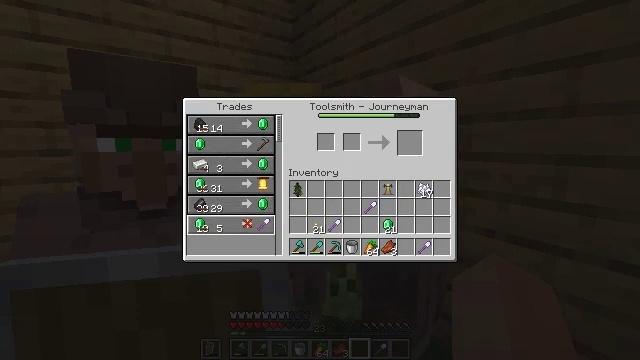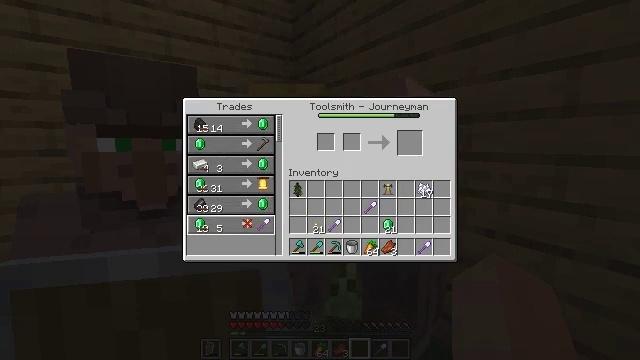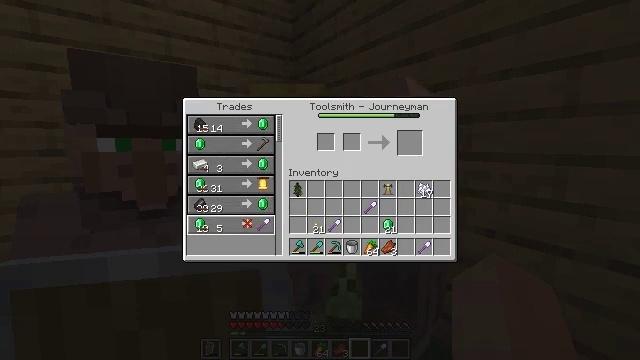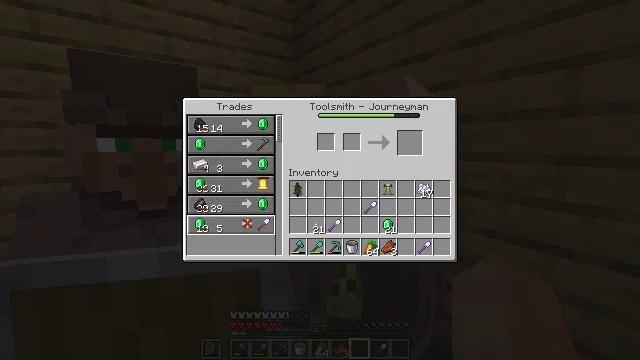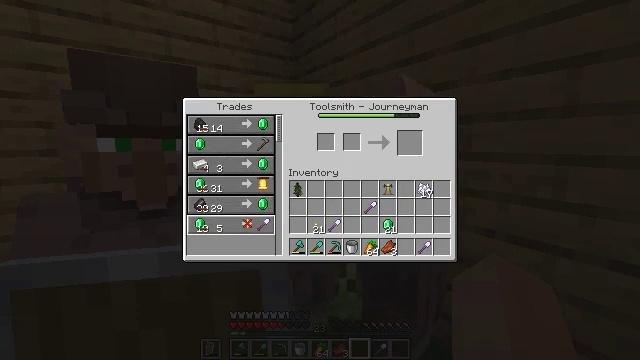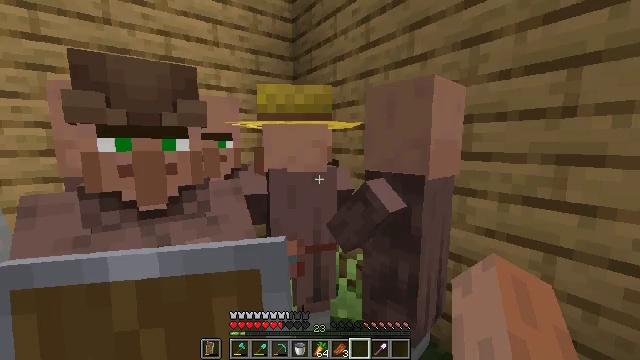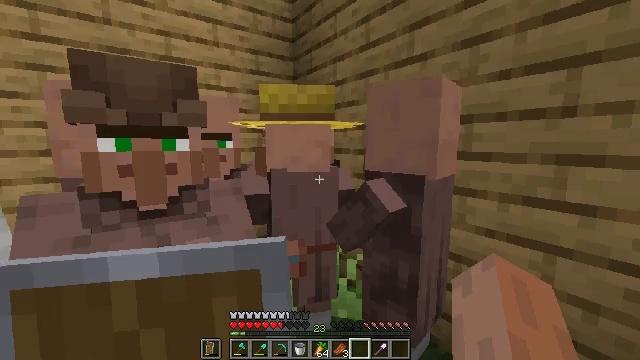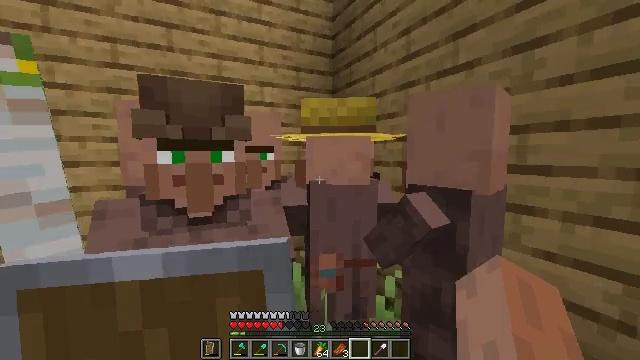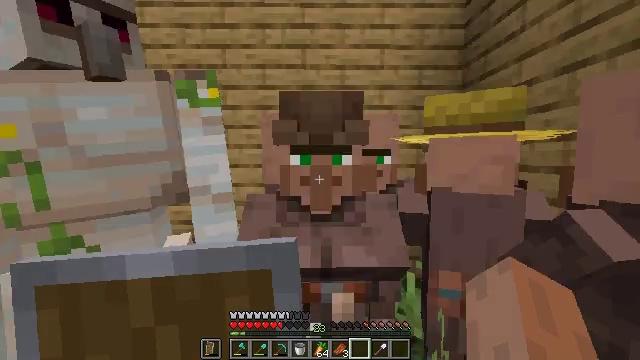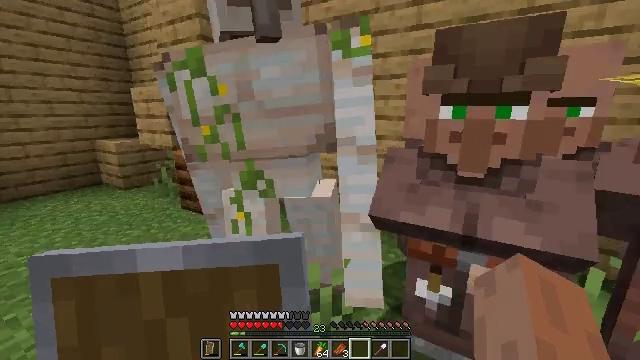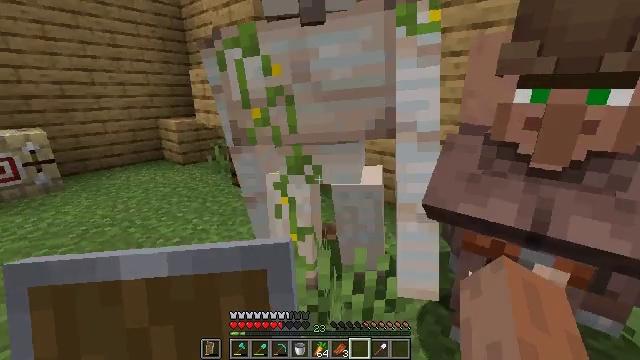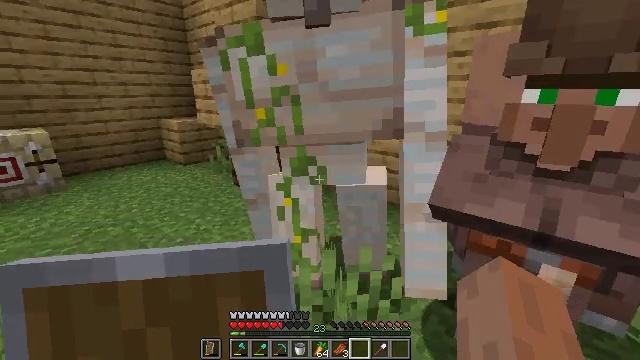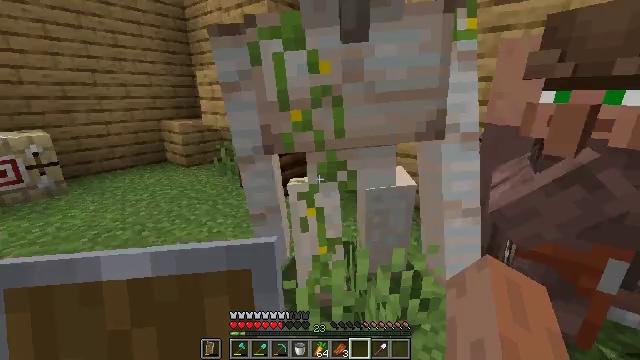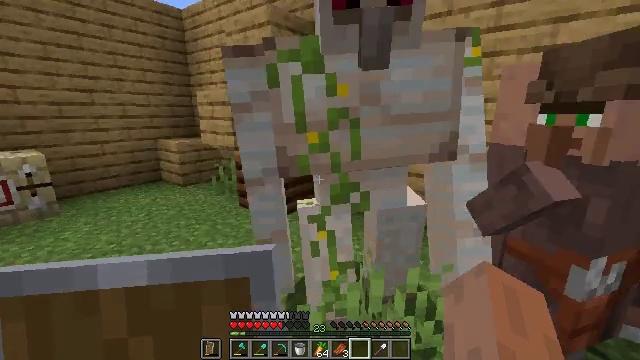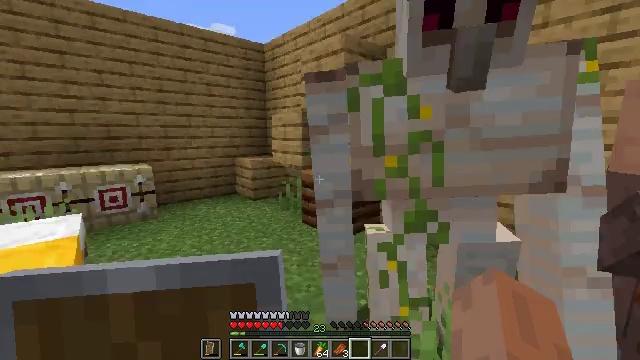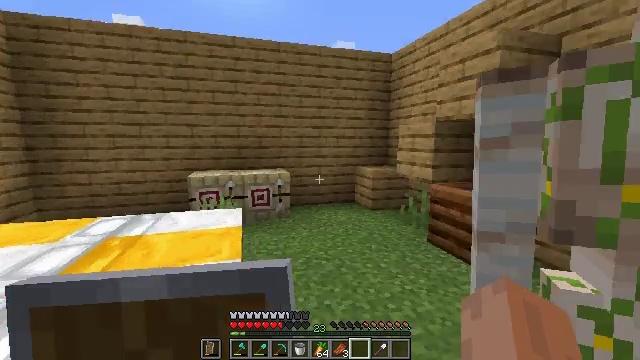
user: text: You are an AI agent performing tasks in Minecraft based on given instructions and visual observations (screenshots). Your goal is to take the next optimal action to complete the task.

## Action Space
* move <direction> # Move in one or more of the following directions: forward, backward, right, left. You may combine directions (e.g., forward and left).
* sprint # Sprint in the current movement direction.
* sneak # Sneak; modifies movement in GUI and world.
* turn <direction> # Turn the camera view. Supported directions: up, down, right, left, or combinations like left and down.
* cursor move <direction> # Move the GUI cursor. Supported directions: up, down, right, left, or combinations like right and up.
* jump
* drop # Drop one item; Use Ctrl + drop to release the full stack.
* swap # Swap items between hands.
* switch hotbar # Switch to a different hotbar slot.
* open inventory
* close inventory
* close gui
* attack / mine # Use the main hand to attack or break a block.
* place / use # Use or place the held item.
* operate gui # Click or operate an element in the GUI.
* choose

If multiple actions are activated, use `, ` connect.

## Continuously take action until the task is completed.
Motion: motion action
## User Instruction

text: Drop an iron shovel.
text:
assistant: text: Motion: no_op
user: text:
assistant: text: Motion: no_op
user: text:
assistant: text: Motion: no_op
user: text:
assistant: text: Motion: no_op
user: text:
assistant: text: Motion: close inventory
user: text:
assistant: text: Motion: close inventory
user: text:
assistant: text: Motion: turn left and up, close inventory
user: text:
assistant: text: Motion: turn left
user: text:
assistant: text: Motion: turn left and down
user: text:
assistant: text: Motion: move left, turn left and down
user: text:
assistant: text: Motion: move left
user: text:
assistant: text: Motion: move left, turn right
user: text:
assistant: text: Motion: move left, turn right and up
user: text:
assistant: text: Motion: move left, turn left and up
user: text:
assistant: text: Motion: move left, turn left and up
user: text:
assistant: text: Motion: move left, turn left
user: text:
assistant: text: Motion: move forward and move left, turn left and down
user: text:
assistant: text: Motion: move forward, turn left and down
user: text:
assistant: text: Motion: move forward, turn left and down
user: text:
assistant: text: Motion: move forward, turn left and down
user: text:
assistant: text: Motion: move forward, sprint, turn right
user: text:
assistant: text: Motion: move forward, sprint
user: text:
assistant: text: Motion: move forward, sprint, turn right
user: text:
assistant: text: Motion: move forward, sprint, turn right and up
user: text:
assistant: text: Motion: move forward, sprint, turn right
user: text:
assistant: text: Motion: move forward, sprint, turn right and down
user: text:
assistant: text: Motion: move forward, sprint, turn right and down
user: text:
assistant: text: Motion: move forward, sprint
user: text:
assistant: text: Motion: move forward, sprint
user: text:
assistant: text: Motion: move forward, sprint